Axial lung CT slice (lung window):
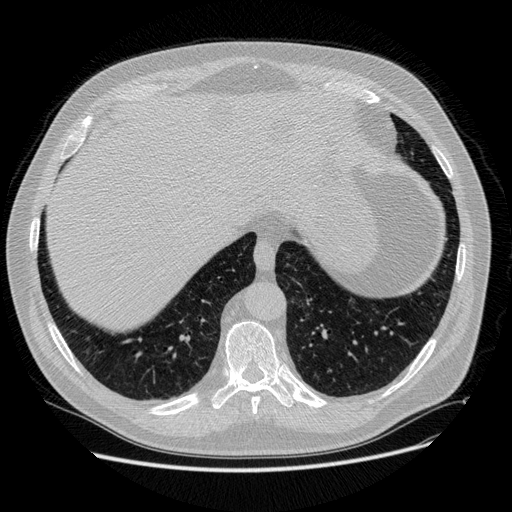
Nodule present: no